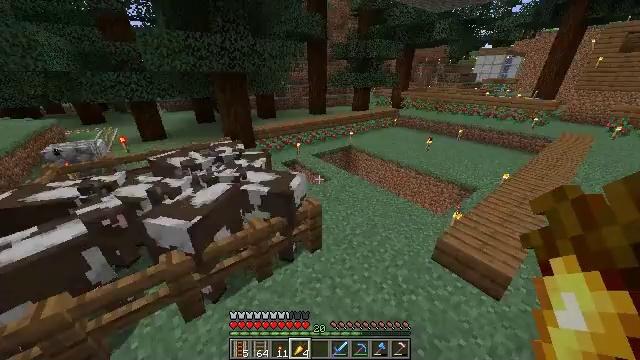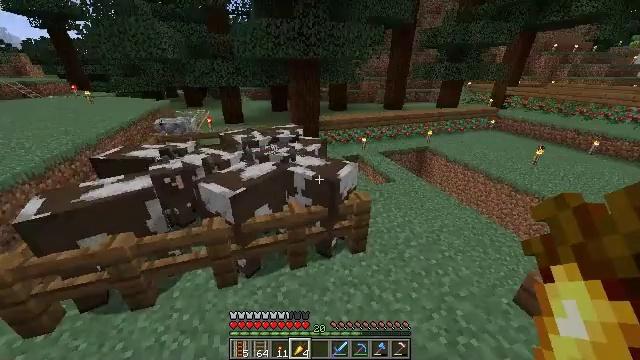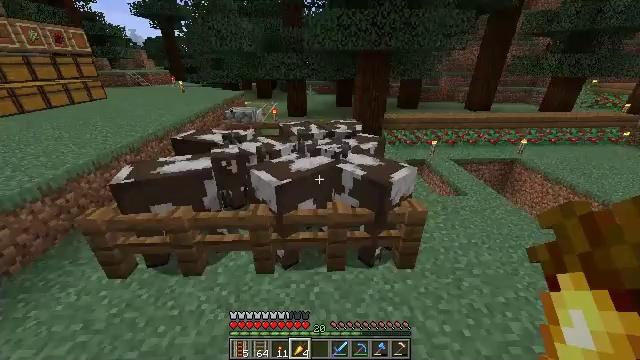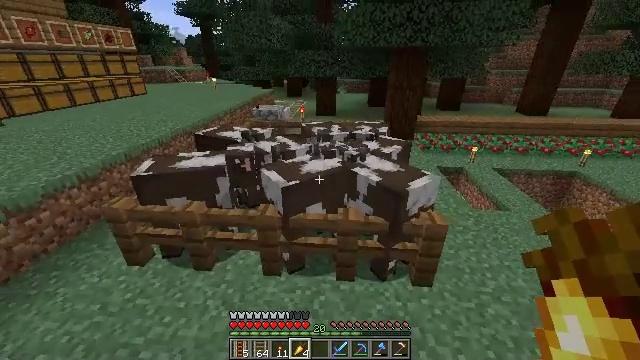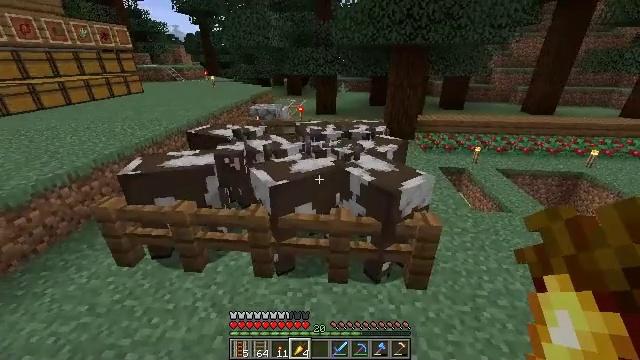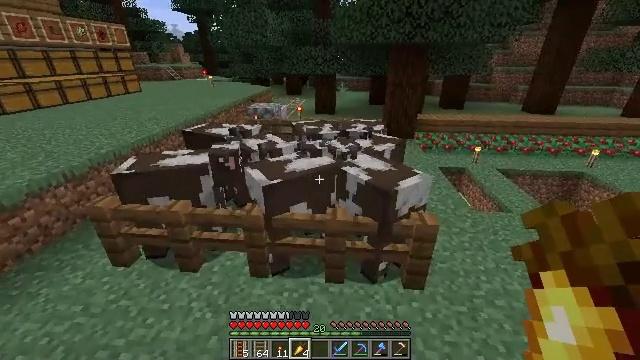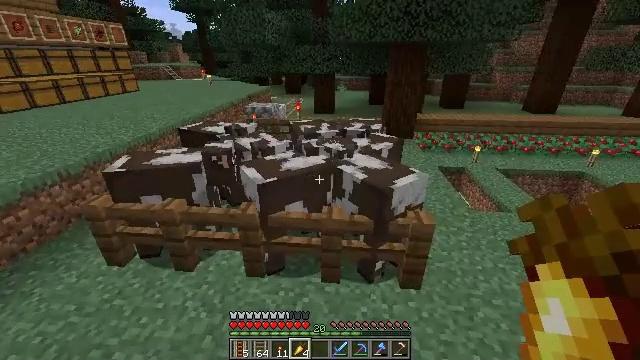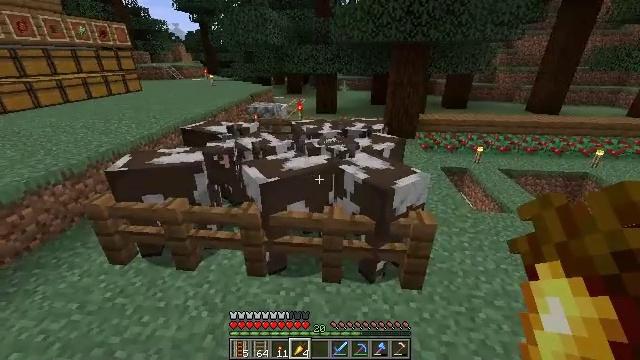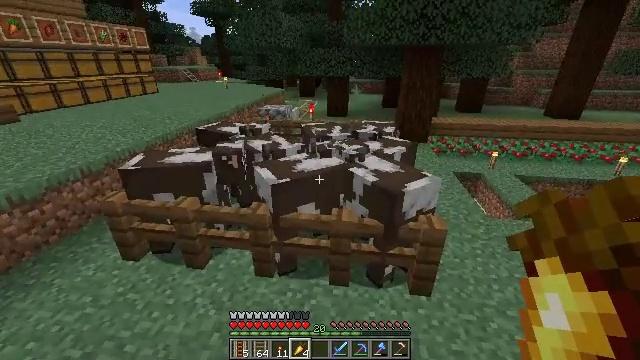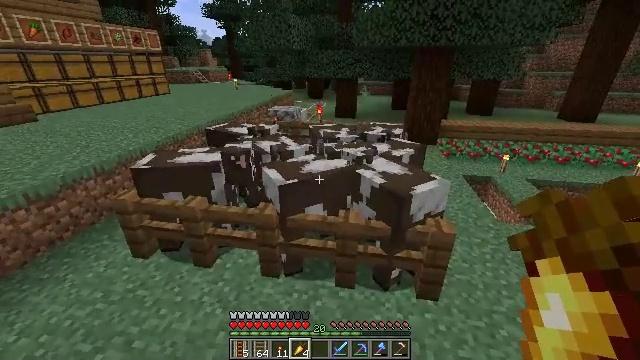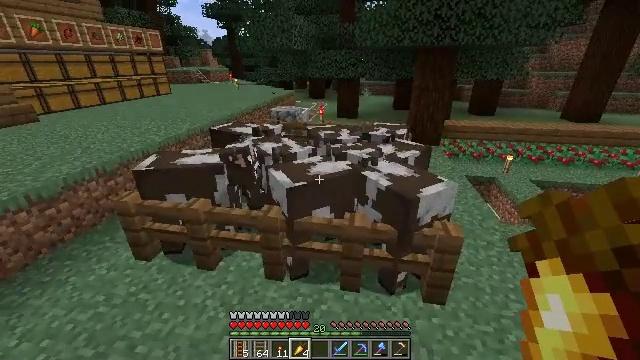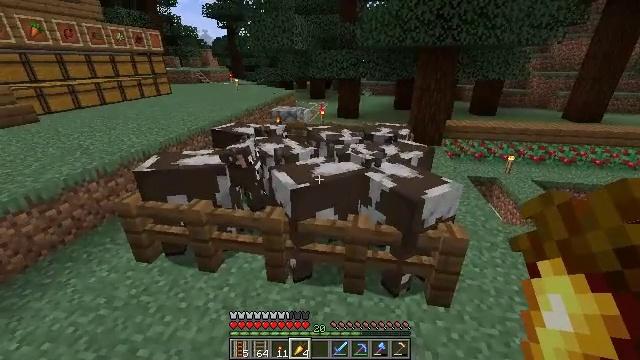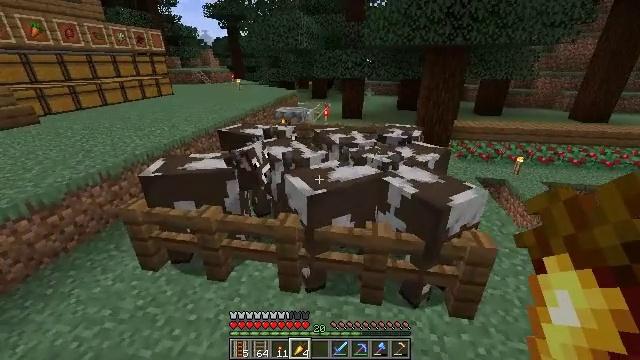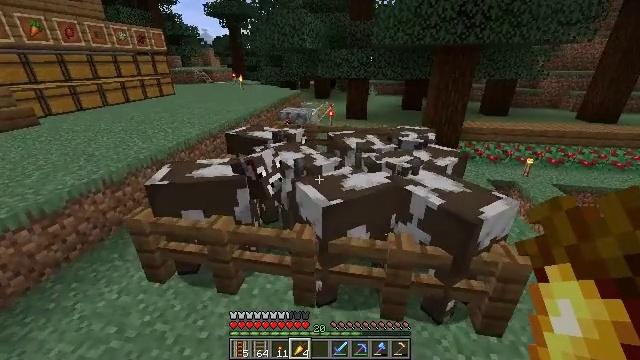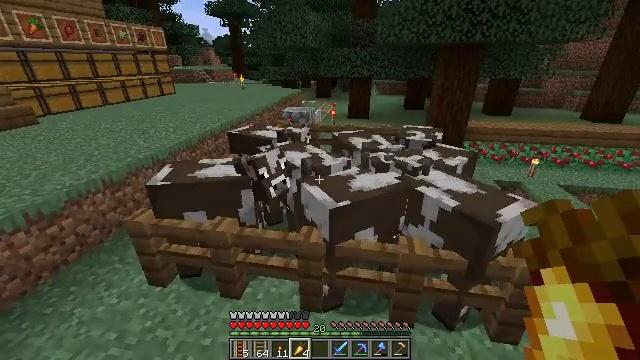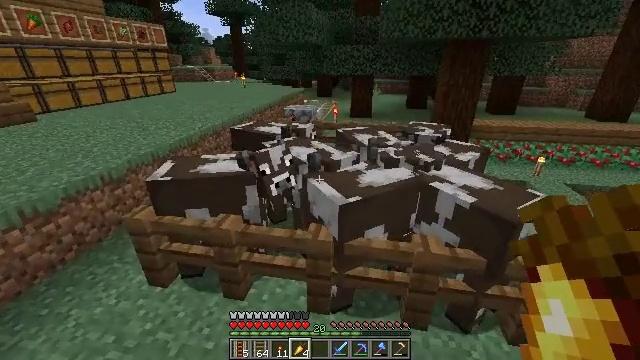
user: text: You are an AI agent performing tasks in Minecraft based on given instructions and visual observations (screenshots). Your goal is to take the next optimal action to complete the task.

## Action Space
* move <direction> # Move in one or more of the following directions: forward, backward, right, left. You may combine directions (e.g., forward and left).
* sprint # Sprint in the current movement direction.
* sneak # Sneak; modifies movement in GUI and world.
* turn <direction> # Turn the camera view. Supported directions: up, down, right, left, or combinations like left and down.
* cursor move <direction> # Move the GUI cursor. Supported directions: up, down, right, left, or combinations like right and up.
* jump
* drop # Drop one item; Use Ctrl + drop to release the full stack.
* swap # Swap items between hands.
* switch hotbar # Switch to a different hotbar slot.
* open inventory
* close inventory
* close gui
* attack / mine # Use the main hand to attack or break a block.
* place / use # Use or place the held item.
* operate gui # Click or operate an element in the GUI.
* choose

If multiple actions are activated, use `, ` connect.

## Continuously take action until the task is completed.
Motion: motion action
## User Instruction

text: Harvest wheat from the field.
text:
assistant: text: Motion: turn left
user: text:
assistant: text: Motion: turn left
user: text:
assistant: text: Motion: turn left
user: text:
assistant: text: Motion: no_op
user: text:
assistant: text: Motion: no_op
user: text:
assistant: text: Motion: no_op
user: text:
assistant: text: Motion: no_op
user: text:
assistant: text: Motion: turn left
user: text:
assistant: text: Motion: turn left
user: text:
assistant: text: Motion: move forward and move left
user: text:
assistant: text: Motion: move forward and move left
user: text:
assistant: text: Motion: move forward and move left
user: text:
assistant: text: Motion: move forward and move left
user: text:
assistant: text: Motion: move forward and move left
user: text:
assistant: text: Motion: move forward and move left
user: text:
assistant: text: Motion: move forward, turn left
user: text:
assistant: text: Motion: move forward, turn left
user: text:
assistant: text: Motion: move forward, turn left
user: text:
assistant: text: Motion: move forward, turn left
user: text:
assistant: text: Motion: move forward, turn left
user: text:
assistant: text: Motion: move forward, turn left
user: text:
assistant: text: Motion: move forward, turn left
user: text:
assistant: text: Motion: move forward, turn left
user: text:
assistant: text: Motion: move forward
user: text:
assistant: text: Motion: move forward
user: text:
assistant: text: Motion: move forward, jump
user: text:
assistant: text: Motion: move forward, jump
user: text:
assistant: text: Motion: move forward, jump
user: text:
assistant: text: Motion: move forward, jump
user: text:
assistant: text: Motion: move forward, jump